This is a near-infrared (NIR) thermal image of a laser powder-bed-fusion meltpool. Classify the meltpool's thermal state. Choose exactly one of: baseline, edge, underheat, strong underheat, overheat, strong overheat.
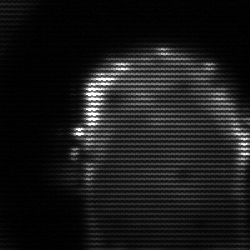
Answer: baseline